Aerial crown-view tile of a tropical tree (Barro Colorado Island, Panama), acquired 20241216:
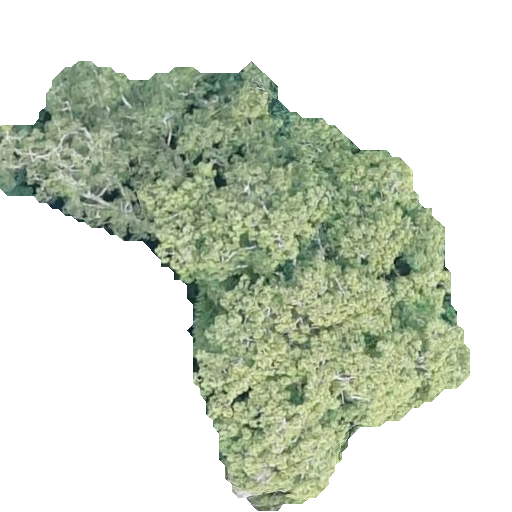
Species: Ceiba pentandra
GBIF accepted scientific name: Ceiba pentandra
Crown area: 163.497 m²